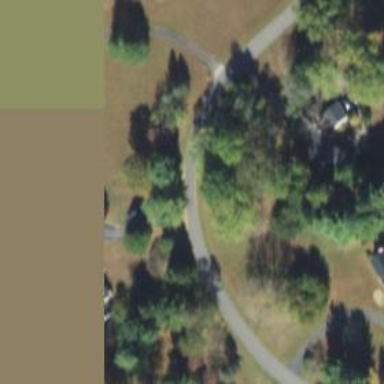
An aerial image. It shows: Driveway leading to service road.